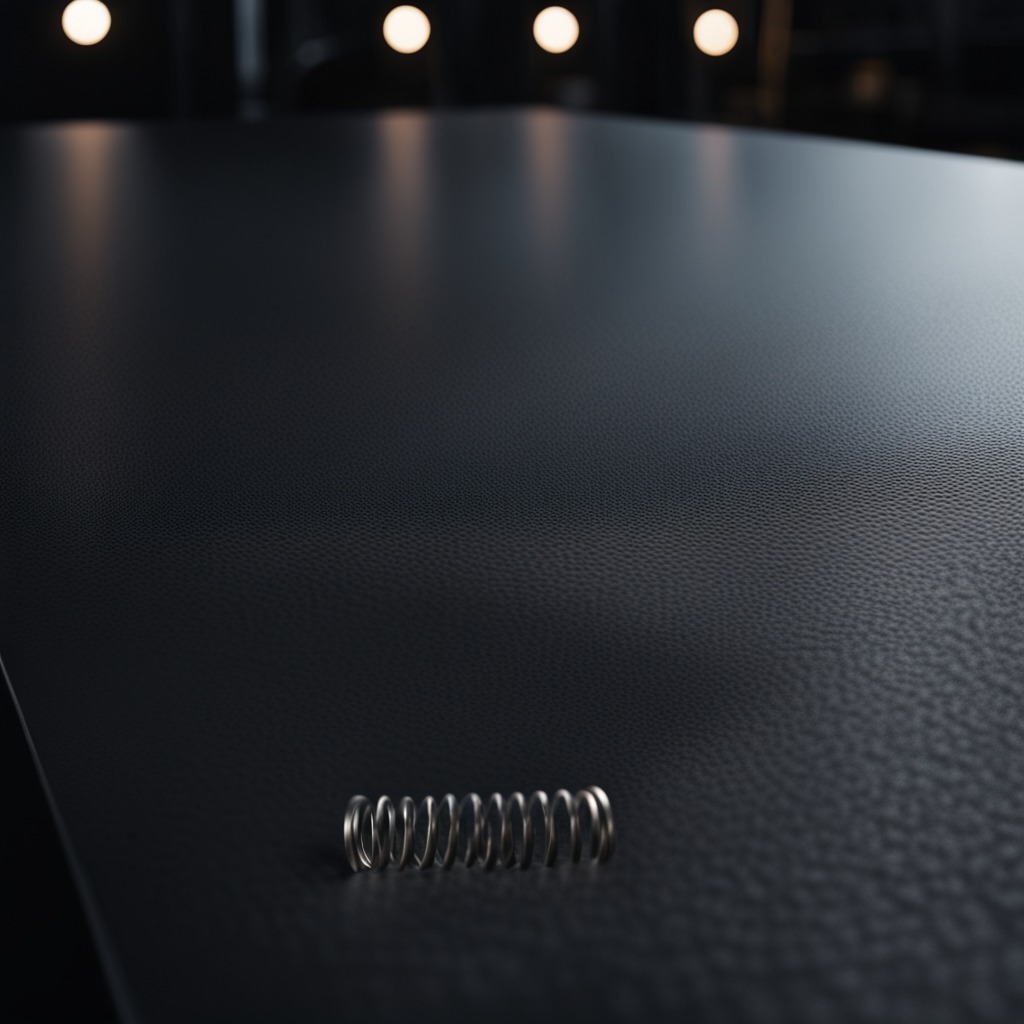
A coiled metal spring lies on the clean granite tabletop.